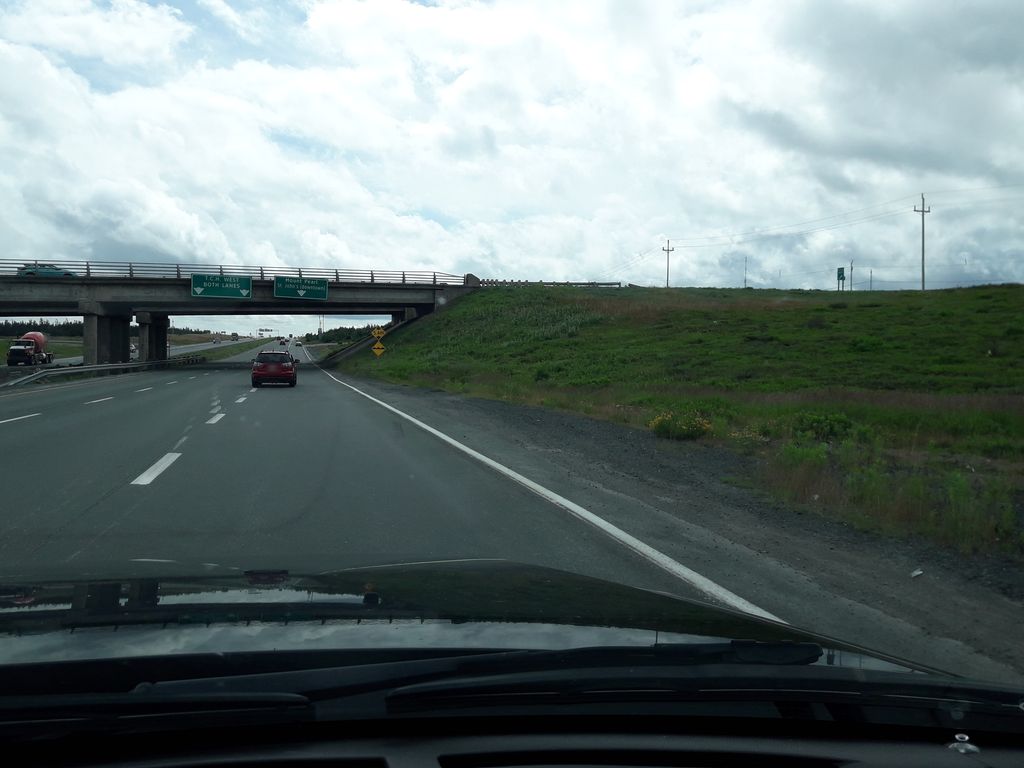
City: st_johns